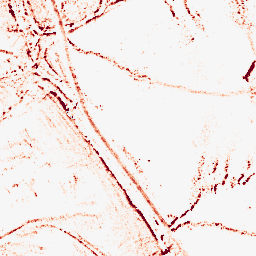
Category: morphological
Decomposition family: morphological_ellipse
Decomposition parameters: operation: opening
width: 5
height: 5
Upsampling method: lanczos
Upsampling parameters: scale: 2
Upsampling scale: 2